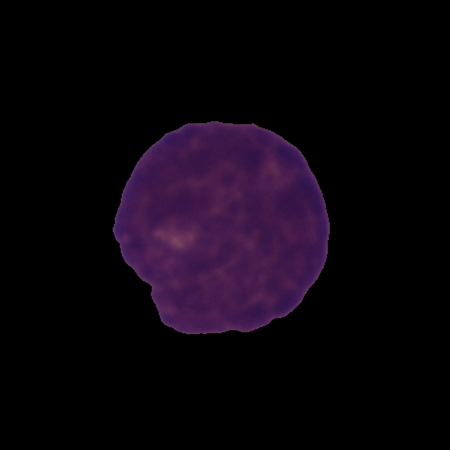
Label: cancer